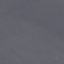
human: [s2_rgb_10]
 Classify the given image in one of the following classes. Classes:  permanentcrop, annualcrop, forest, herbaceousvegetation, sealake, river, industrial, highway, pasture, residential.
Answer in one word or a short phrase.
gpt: SeaLake